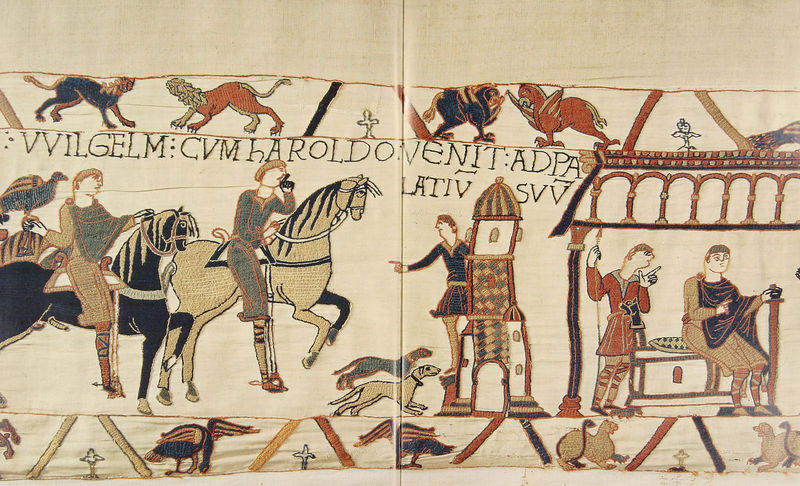
Titel: Teppich von Bayeux
Institution: Bayeux, Städtisches Museum
Schlagwörter: adler, falke, kampf, menschen, grau, männer, schwarz, szene, gebäude, hunde, schloss, tiere, beige, teppich, diener, vögel, stoff, pferde, reiter, turm, mähne, steigbügel, schrift, könig, thron, faden, ritter, jagd, löwen, mittelalter, tapisserie, wandbehang, wilhelm, blendarkaden, narrativ, eroberer, fabeltiere, genäht, greife, bayeux, normannen, gfeif